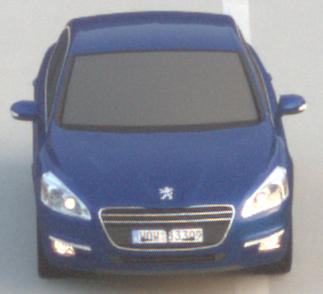
Make: Peugeot
Model: 508 120 VTi
Detailed model: 508 (I) Limousine
Model produced from: 2011/03
Model produced until: 2014/05
Doors: 4
Color: blue
Road condition: dry road
Daytime: sunrise or sunset
Contrast: low contrast